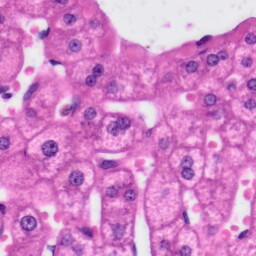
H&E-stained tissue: Liver